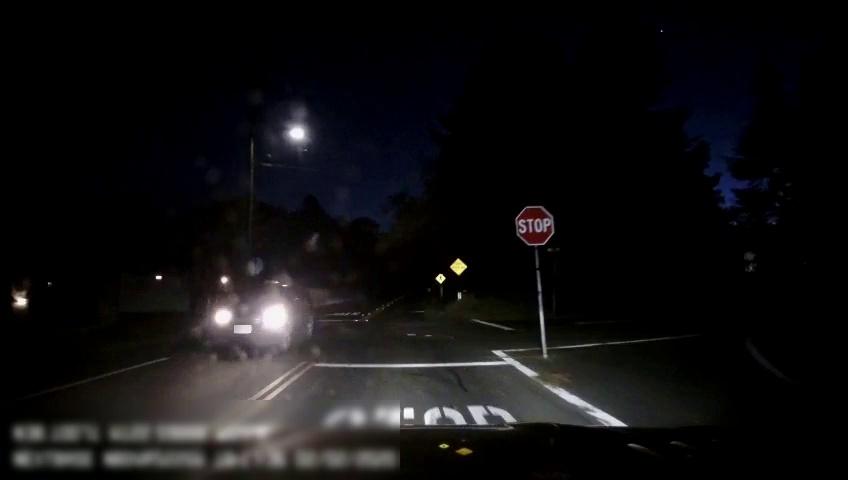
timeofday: Night
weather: Other
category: Drivable Space
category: Vehicles | Car
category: Lanes | Alternate Lane
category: Lanes | Opposite Lane
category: Lanes | Alternate Lane
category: Lanes | Opposite Lane
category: Lanes | Current Lane
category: Traffic | Signs
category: Traffic | Signs